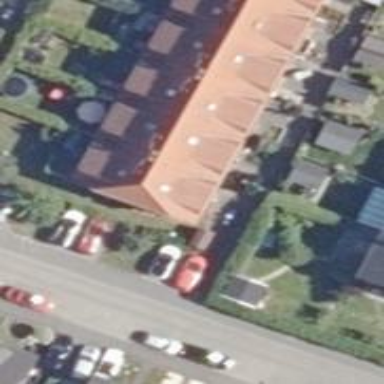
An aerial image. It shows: Terrace building.